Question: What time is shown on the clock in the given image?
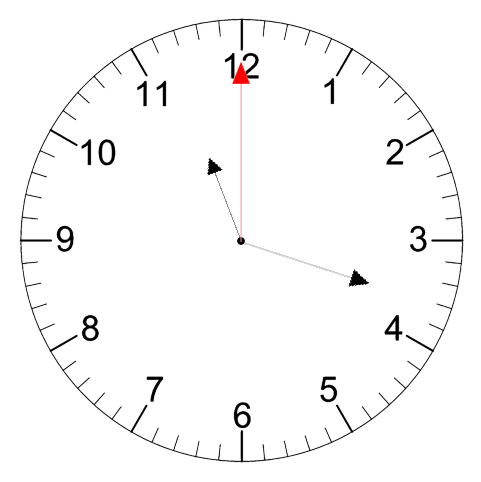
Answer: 11:18:00